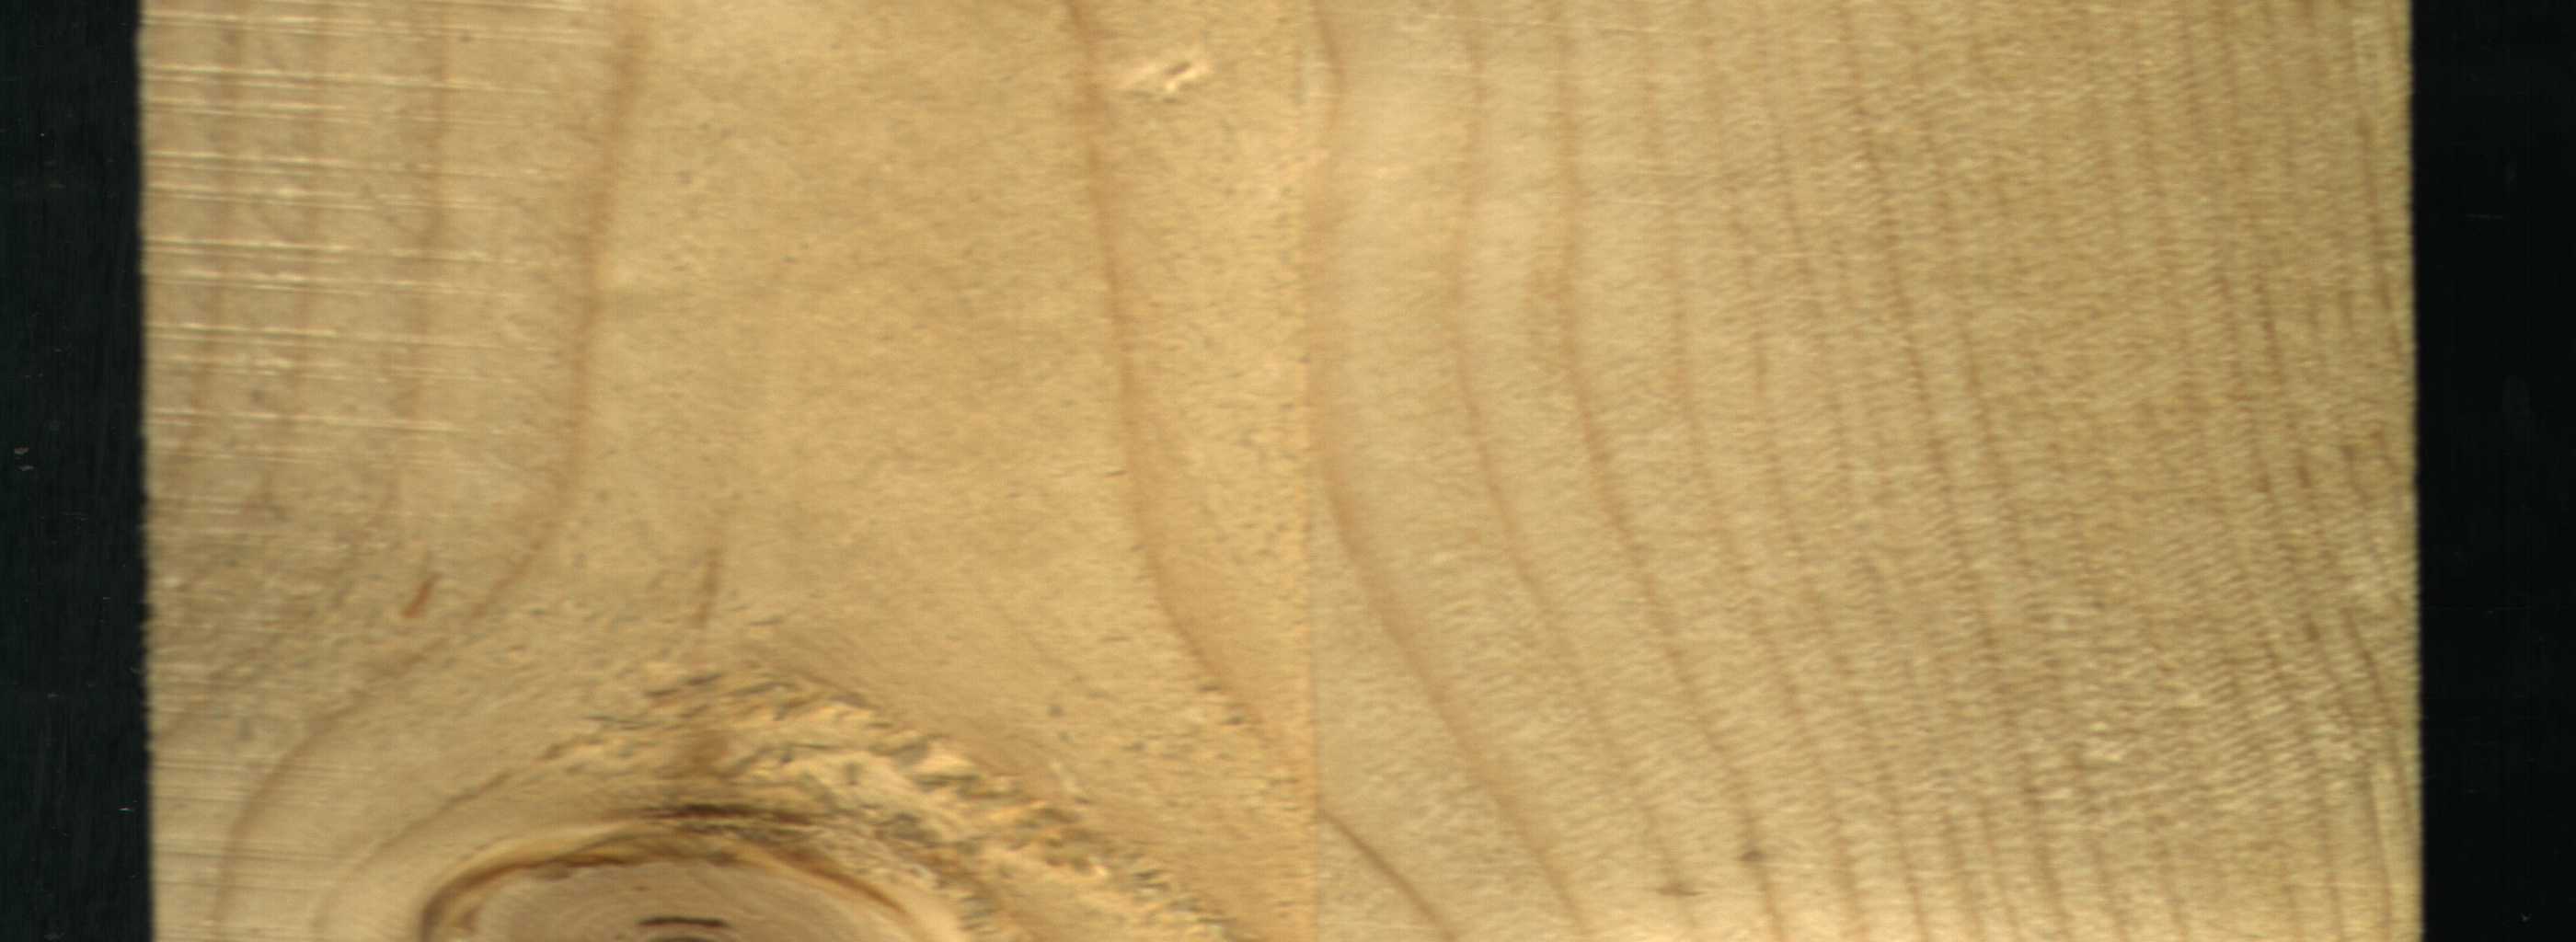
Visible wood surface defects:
Live_Knot